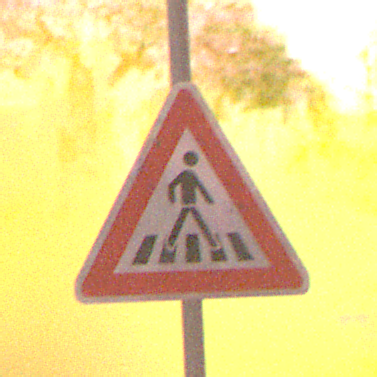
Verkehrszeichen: FussgaengerueberwegLinks
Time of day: Night
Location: Outdoor (Nature)
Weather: Clear
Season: NotSpecified
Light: Natural